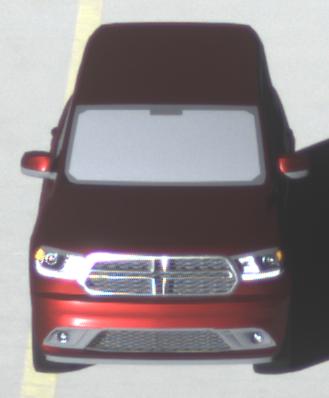
Make: Dodge
Model: Durango
Detailed model: Gen. 3
Model produced from: 2010
Doors: 5
Color: red
Road condition: dry road
Daytime: sunrise or sunset
Contrast: high contrast